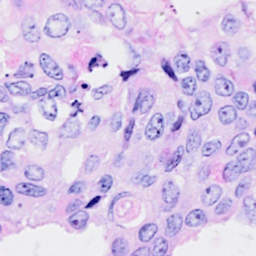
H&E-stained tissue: Breast